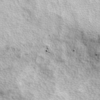
Label: not_dusty